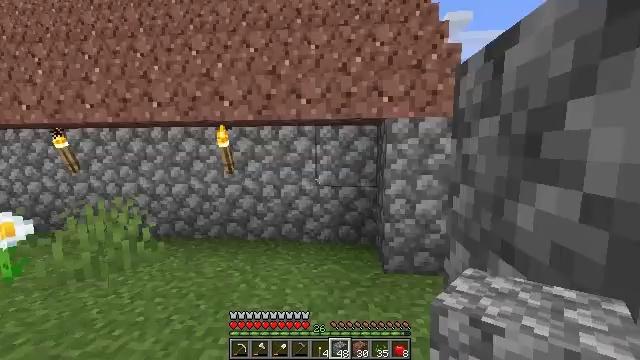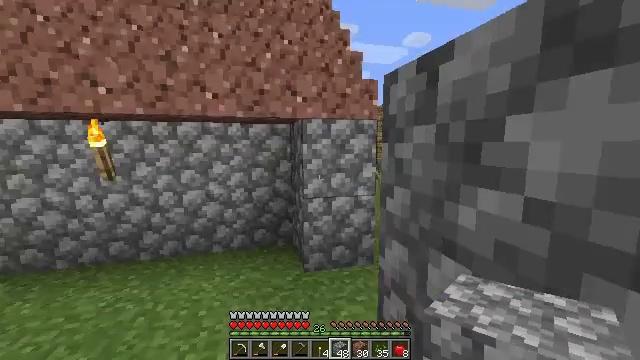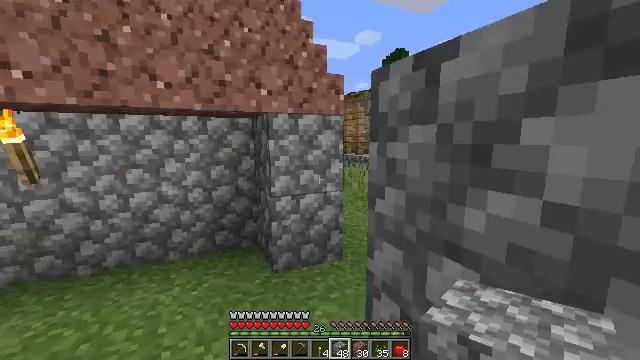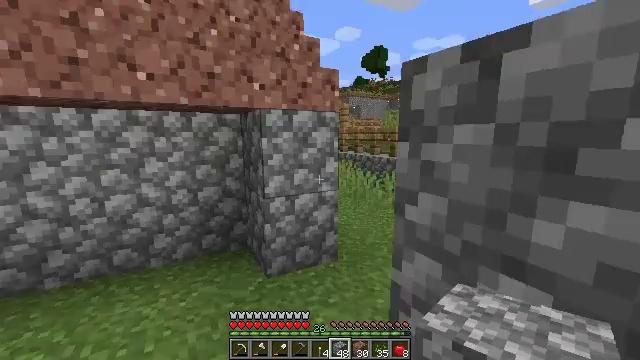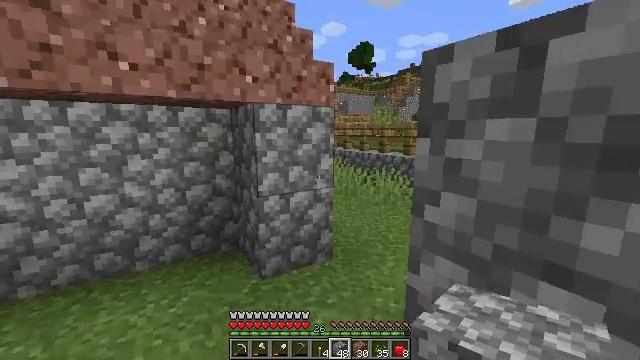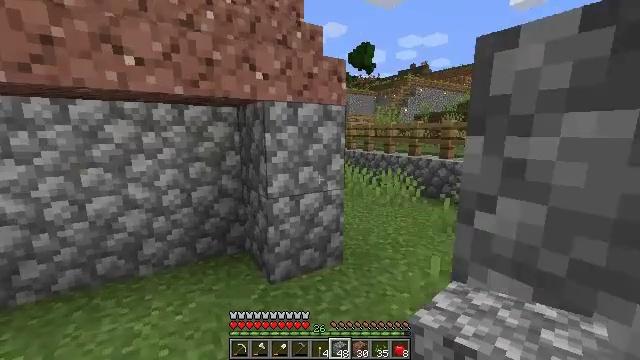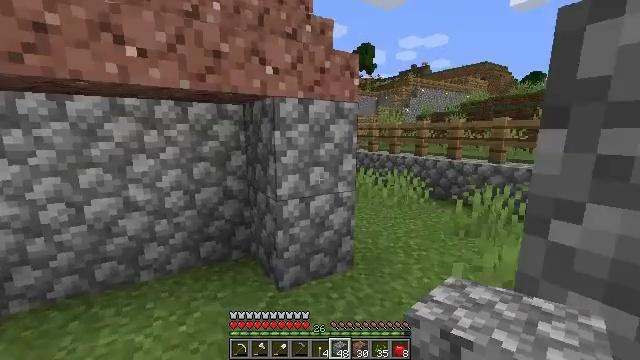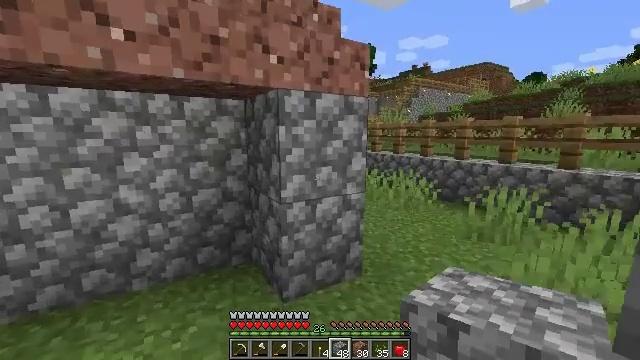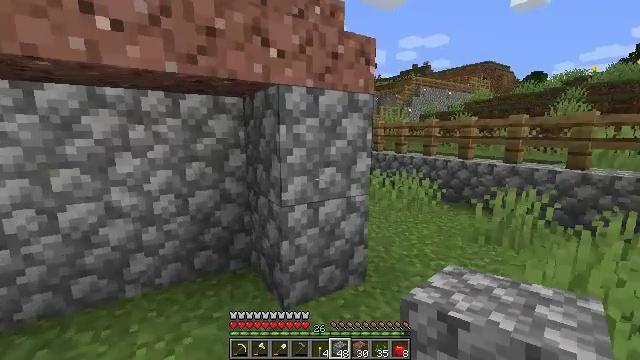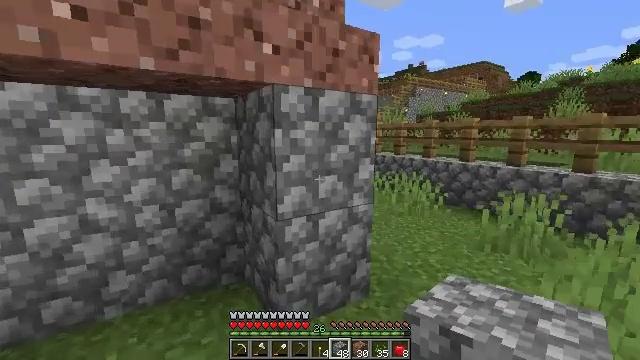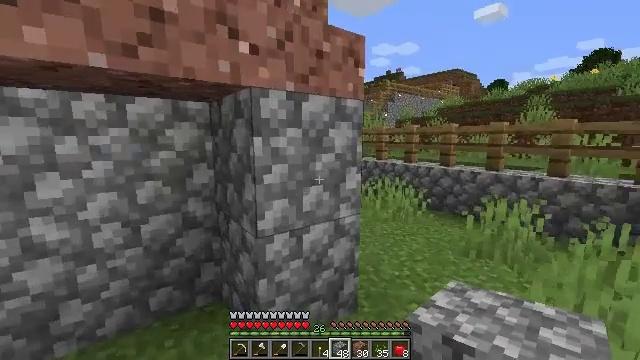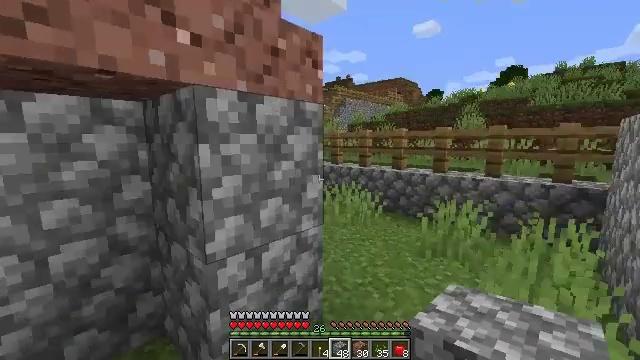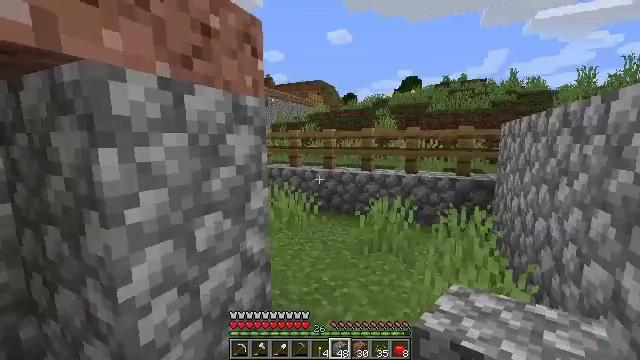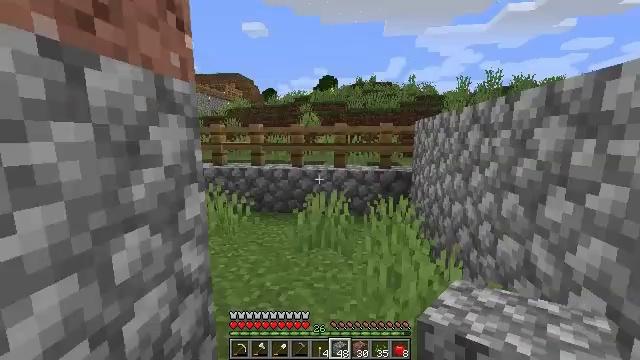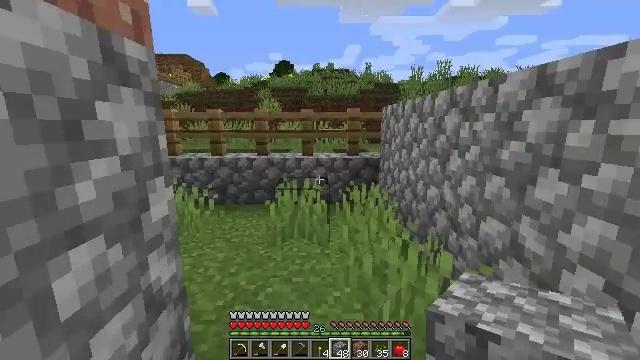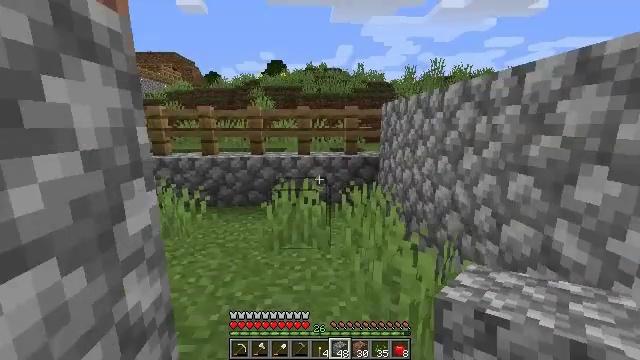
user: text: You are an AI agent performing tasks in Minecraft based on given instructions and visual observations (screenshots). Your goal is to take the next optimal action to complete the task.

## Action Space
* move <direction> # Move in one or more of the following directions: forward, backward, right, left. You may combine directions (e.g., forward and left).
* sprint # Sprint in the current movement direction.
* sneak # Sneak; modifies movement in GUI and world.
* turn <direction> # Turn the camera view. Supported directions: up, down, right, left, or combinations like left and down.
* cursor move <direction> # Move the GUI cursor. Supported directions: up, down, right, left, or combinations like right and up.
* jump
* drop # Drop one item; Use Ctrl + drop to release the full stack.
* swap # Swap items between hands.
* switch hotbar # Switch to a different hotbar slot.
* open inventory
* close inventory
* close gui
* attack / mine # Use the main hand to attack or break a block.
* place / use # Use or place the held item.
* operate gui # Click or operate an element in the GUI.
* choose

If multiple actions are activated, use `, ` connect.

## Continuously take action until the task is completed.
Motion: motion action
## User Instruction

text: Gather the oak fence pieces.
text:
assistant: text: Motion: move forward and move left, turn right
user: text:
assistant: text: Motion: move forward and move left, turn right and down
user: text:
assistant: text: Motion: move forward and move left, turn right
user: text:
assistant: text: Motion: move forward and move left, turn right
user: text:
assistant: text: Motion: move forward and move left
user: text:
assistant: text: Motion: move forward
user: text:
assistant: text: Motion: move forward
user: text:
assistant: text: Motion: move forward
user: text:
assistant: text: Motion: move forward
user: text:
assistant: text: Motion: move forward, turn right and up
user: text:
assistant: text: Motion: move forward and move left, turn right
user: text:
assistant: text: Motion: move forward and move left, turn right
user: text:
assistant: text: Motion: move forward and move left, turn right
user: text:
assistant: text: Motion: move forward, turn right and down
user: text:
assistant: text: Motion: move forward, turn right
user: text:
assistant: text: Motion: move forward
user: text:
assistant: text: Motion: move forward
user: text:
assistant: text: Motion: move forward
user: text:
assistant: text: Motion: move forward
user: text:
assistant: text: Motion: move forward
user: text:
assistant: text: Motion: move forward, turn right and up
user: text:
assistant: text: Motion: move forward, turn right and up
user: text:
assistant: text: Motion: move forward
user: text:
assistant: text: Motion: move forward, turn left and up
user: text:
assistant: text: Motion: move forward, turn left and up
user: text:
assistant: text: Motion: move forward and move right
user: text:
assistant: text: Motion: move forward and move right
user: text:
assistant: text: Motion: move forward and move right
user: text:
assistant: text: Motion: move forward and move right
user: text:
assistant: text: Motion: move forward and move right